Question: I'm using dataTables for my application and its awesome, but I do have a small problem: fnAdjustColumnSizing function only works when I resize the browser. Lets say I don't resize the browser and any additional scroll bars (i.e body scroll) bar pops up or any additional scroll bar pops up because I have the overflow set as auto for some within my page the header does not align with the columns. I'm including the image so you can see whats going on.

As you see in the image above, the scroll bar on the right causes the alignment issues. I have to re size the window to fix this problem every time its not doing it automatically how it works when I re size the the browser. Any suggestions?
Javascript:
'''
$(document).ready(function() {
var oTable = $('#myTable').dataTable({
"sScrollY" : "400px",
"bPaginate" : false,
"aaSorting": []
});
$(window).bind('resize', function () {
oTable.fnAdjustColumnSizing();
} );
});
'''
CSS:
'''
#summary{
overflow-y: auto;
overflow-x: auto;
}
table.display {
font-family:arial;
background-color: #FFFFFF;
margin:0px 0pt 0px;
text-align: left;
position: relative;
border: 2px #808080;
border-style: outset;
}
table.display thead th {
background-color: #FFFFFF;
border: 1px #808080;
border-style: groove;
font-size: 14px;
font-family: Arial;
font-weight: normal;
text-align: center;
background-position: center bottom;
cursor: hand;
position: relative;
}
table.display tbody {
color: #3d3d3d;
font-size: 12px;
font-weight: normal;
vertical-align: center;
text-align:left;
font-family: Arial;
}
#export{
cursor: hand;
}
.highlight td {background: #FFFFFF;}
.cbx{
width: 13px;
height: 13px;
}
#table1{
height:600px;
overflow:auto;
}
'''
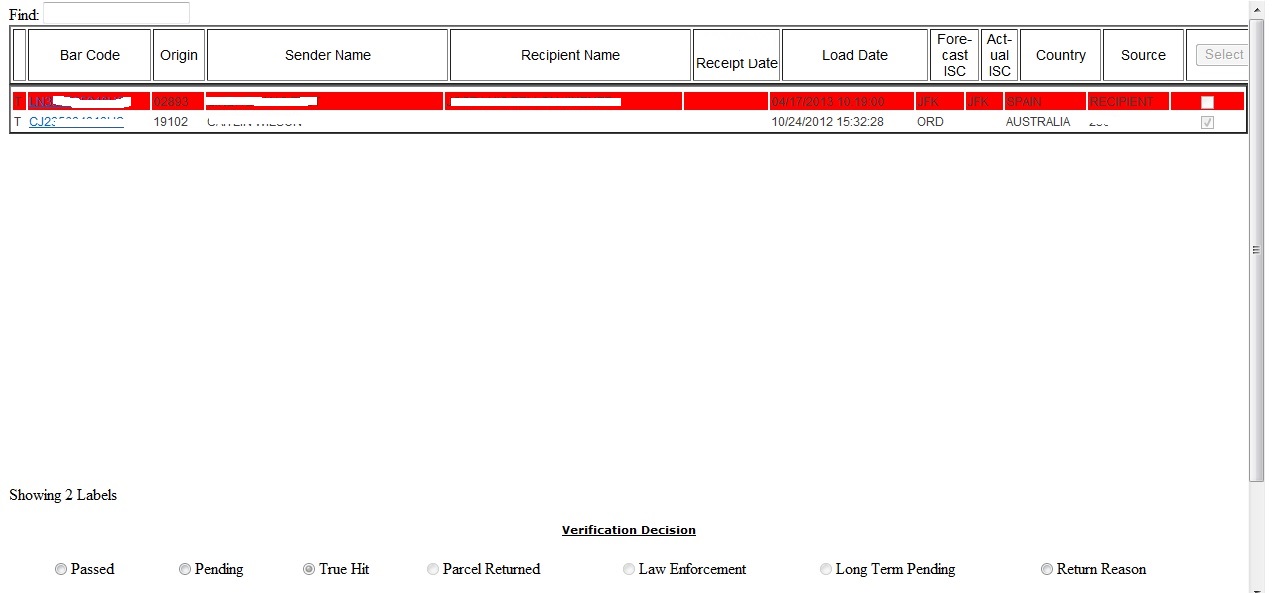
Answer: After adding "sScrollX" : "100%", to my javascript it works fine for me now!.